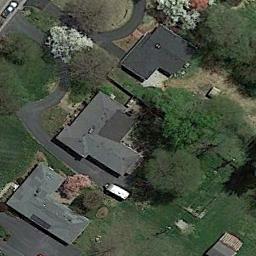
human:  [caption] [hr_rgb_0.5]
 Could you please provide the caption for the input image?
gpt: The medium residential is on the grass next to some trees .

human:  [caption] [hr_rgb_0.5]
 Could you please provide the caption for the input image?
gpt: The medium residential area has some houses and trees on the grass .

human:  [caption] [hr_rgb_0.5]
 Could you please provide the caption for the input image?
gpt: Many buildings of different shapes are in medium residential area .

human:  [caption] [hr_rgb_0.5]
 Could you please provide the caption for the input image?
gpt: There are few houses in medium - sized areas .

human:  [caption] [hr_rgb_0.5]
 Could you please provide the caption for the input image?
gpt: There are some gray buildings and green trees on the medium residential area .